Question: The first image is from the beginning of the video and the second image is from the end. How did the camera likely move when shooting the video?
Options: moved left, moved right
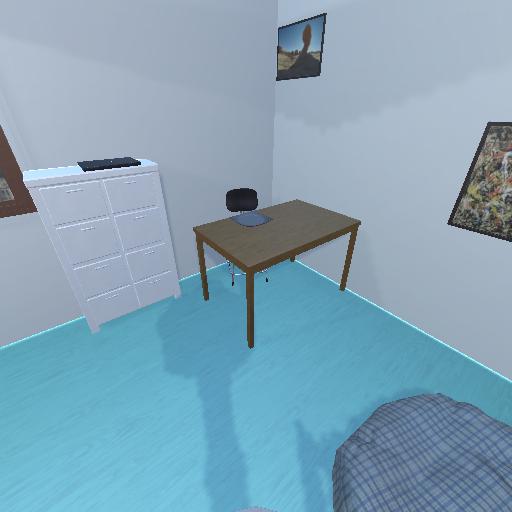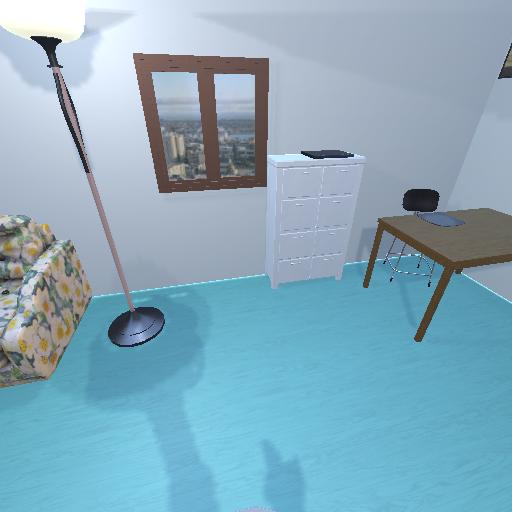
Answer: moved left